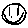
Label: smiley face